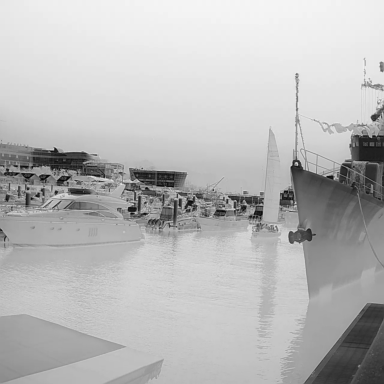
There is a bulk_carrier in the infrared image.